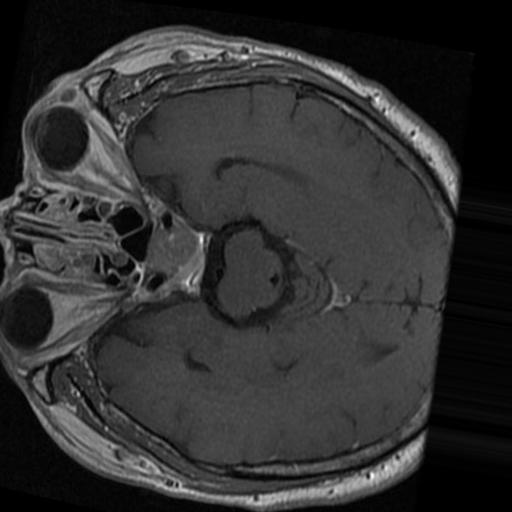
Label: brain_tumor